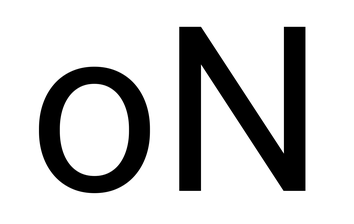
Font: Roboto_Regular